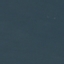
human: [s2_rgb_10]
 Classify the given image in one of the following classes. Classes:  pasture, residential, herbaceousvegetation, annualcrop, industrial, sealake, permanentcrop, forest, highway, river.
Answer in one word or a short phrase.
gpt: SeaLake